Interaction volume radius: 10 \u00c5
Interaction volume height: 40 \u00c5
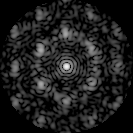
Disorder parameter: 0.6144